Current action and preconditions to check: path_clear

Your task: For each precondition in the list above, predict whether it will hold at this action.

Consider the current scene as observed from the mobile robot's camera, and analyze the predicted future states of all dynamic agents (e.g., people, animals, vehicles, or any moving entities) within the NEXT SECOND.

IMPORTANT: Only answer "very likely" if you are absolutely certain—based on strong, clear evidence—that a dynamic agent will violate the precondition in the predicted future state. Do NOT answer "very likely" for unlikely, ambiguous, or low-probability risks.

Ask yourself for each precondition: Is there a high probability, with clear and convincing evidence, that the predicted future states of any dynamic agent will interfere with the predicted future state of the currently executing action within the NEXT SECOND, causing that precondition to fail?

Assess the risk level based on these predictions. Use "likely" or "very likely" if motions create a clear risk of interference.

Use "neutral" or "improbable" if agents are nearby but their predicted paths are clearly diverging or non-conflicting.

Failure Risk Categories: "very improbable", "improbable", "neutral", "likely", "very likely"

Answer Format: Output ONLY the probability_of_failure value from these categories: "very improbable", "improbable", "neutral", "likely", "very likely"

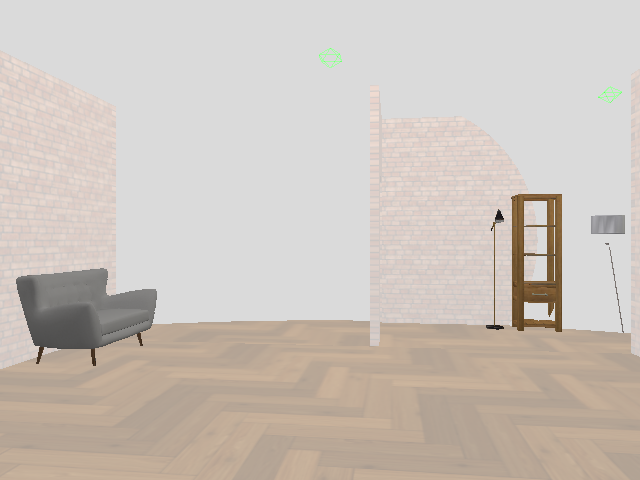

Answer: very improbable